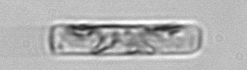
Label: Guinardia_delicatula